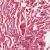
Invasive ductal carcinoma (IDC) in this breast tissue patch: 0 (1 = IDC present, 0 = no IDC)